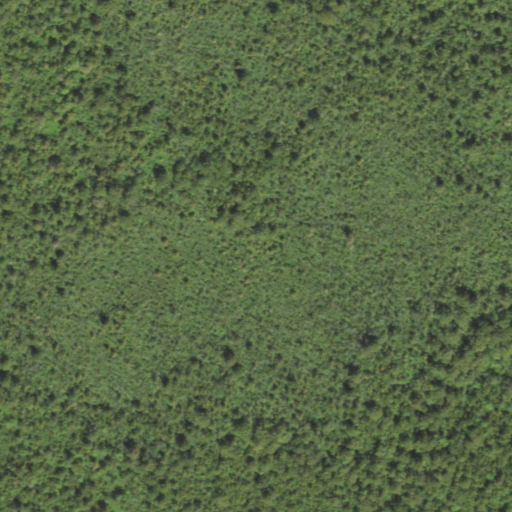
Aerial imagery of island in Louisiana named Big Liveoak Island containing only woody wetlands